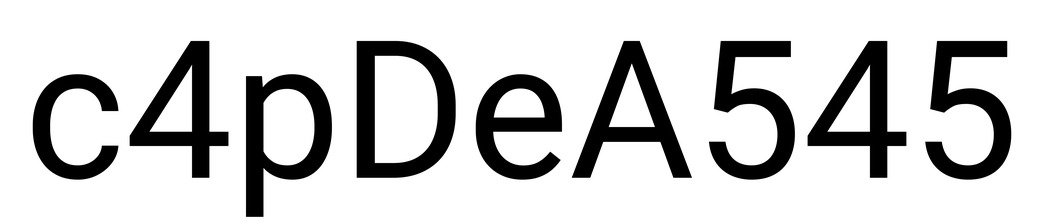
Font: Roboto_Regular